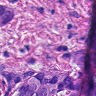
Metastatic tissue present: yes